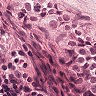
Metastatic tissue present: yes